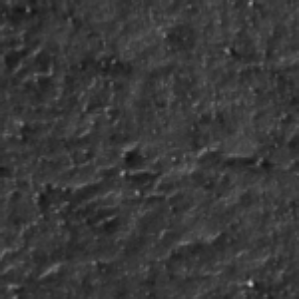
Label: frost